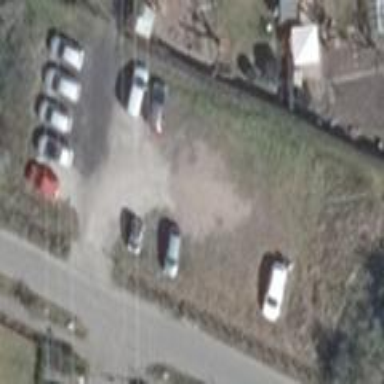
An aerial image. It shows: Parking area with surface.